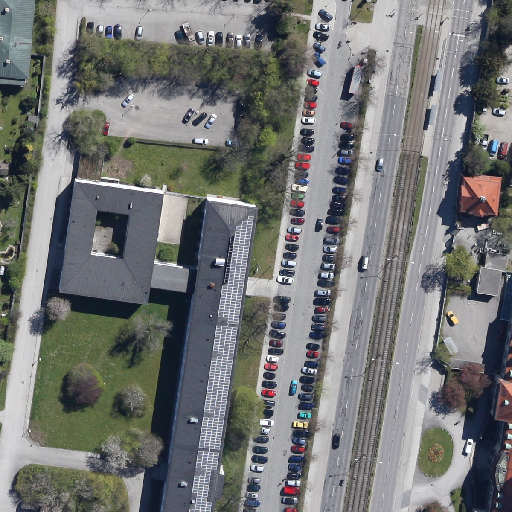
Referring expression: van